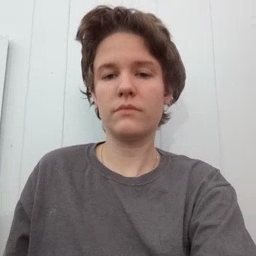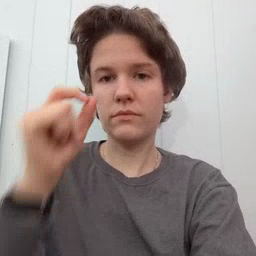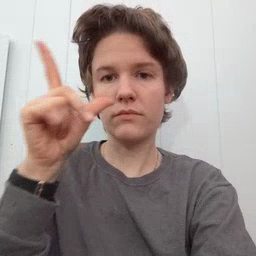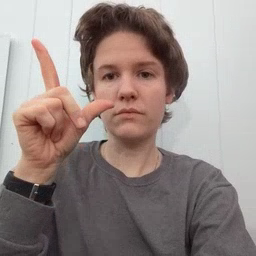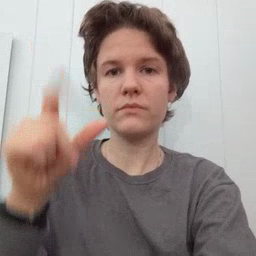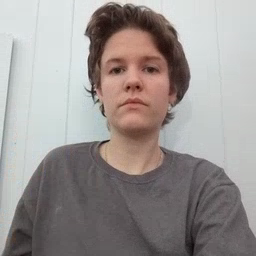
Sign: awake